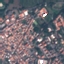
Land use / land cover class: Residential